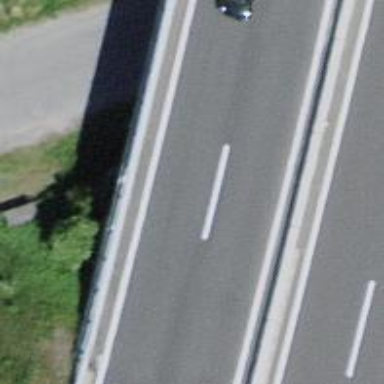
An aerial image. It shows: Motorway bridge with asphalt surface.